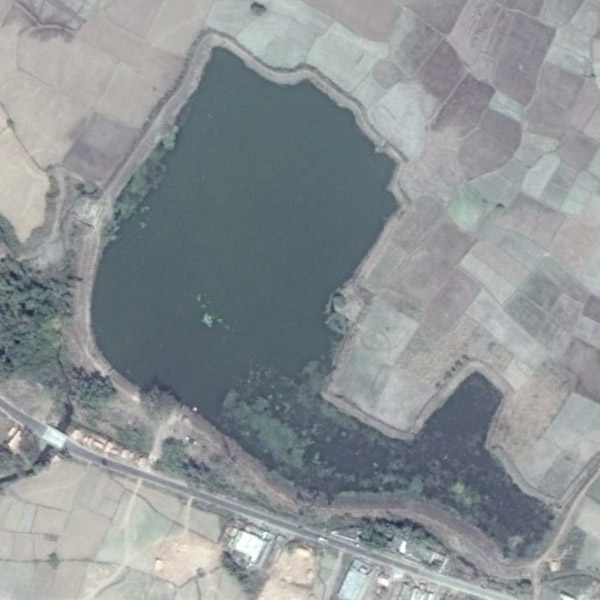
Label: Pond